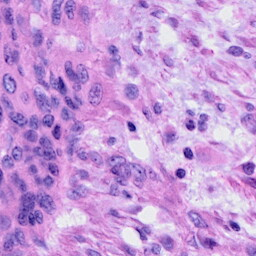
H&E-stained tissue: Cervix